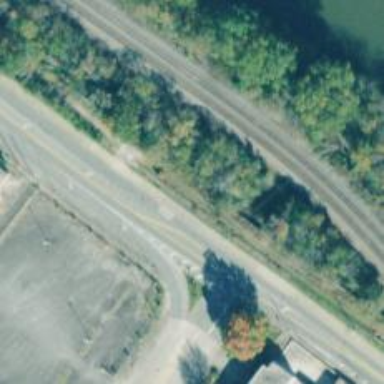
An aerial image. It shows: Abandoned railway.